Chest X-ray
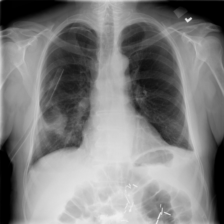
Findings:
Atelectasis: negative
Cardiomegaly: negative
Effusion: negative
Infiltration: negative
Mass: positive
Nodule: negative
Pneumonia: negative
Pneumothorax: positive
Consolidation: negative
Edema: negative
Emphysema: negative
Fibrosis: negative
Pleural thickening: negative
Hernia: negative